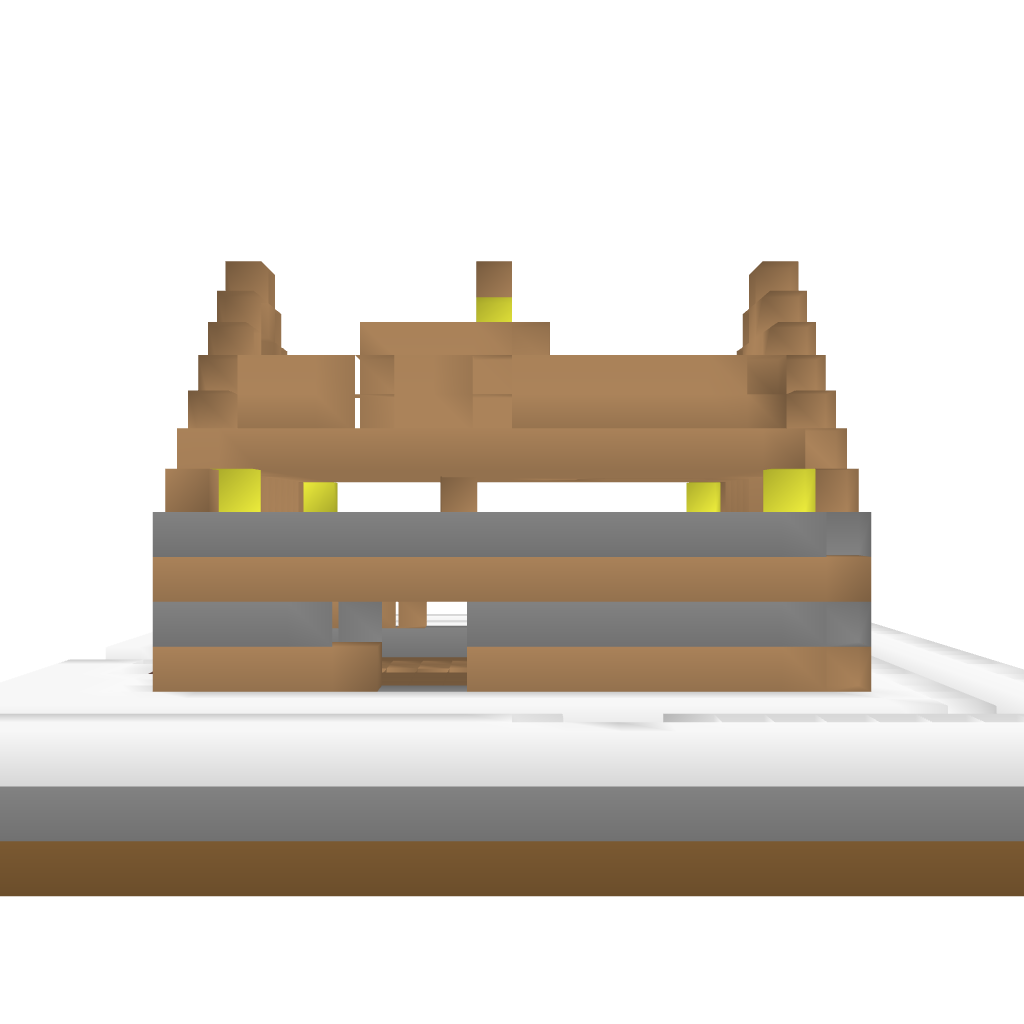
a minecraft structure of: Grand Victoria Wooden House bad low quality